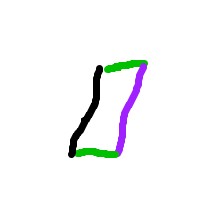
Shape: parallelogram